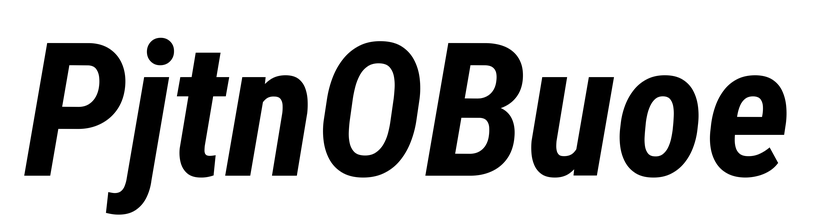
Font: Roboto-Italic_Condensed_Bold_Italic